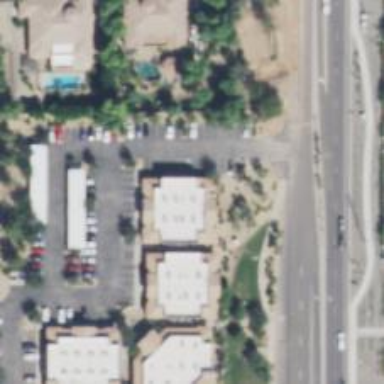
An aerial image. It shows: Healthcare clinic is depicted in the image.